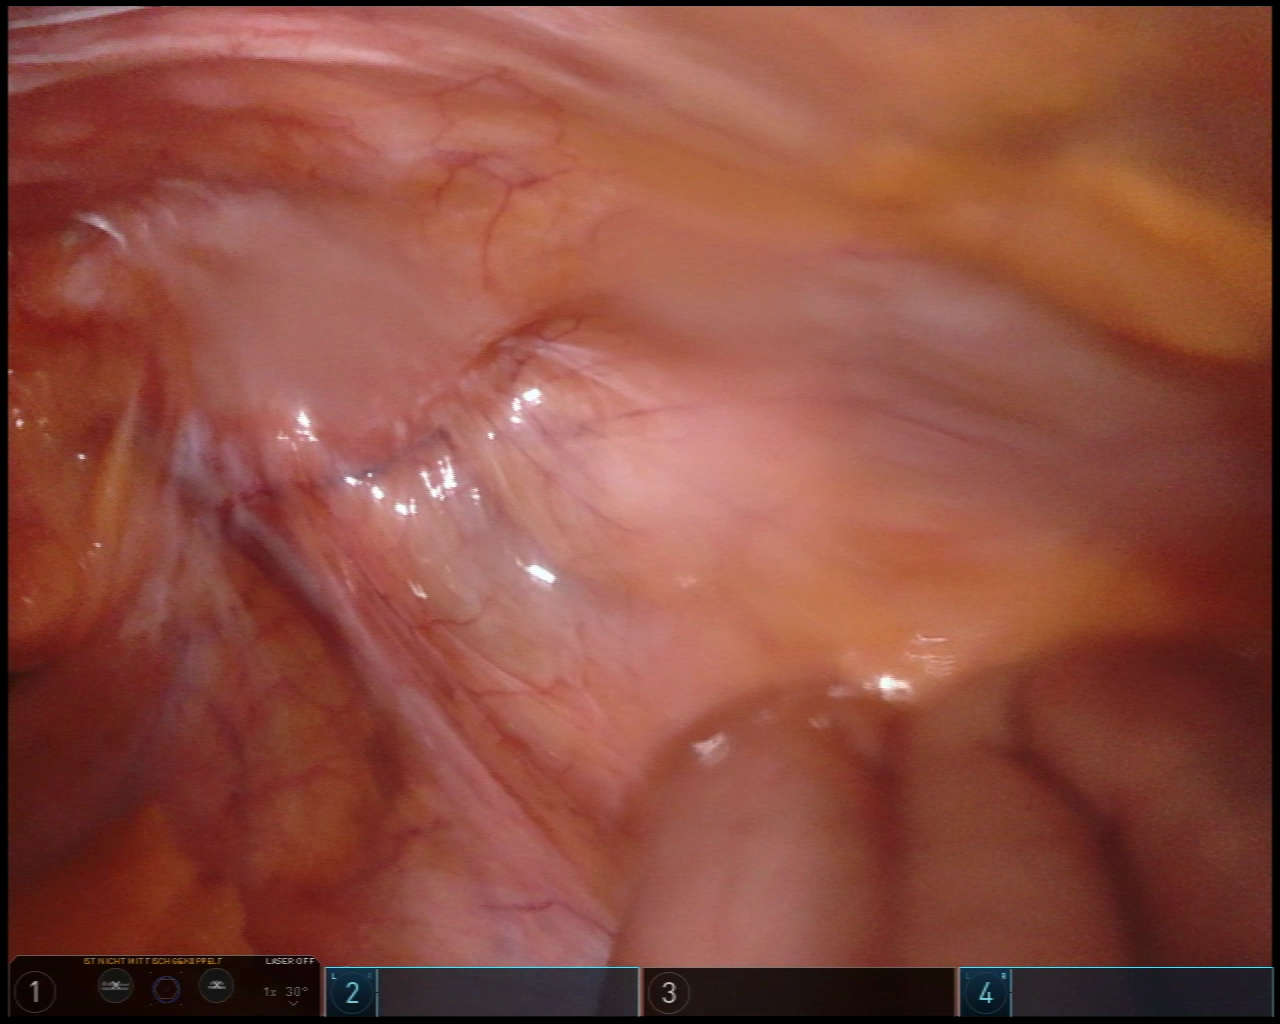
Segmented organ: small_intestine
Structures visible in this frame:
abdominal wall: yes
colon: no
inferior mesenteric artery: no
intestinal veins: no
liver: no
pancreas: no
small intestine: yes
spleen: no
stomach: no
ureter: no
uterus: no
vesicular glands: no